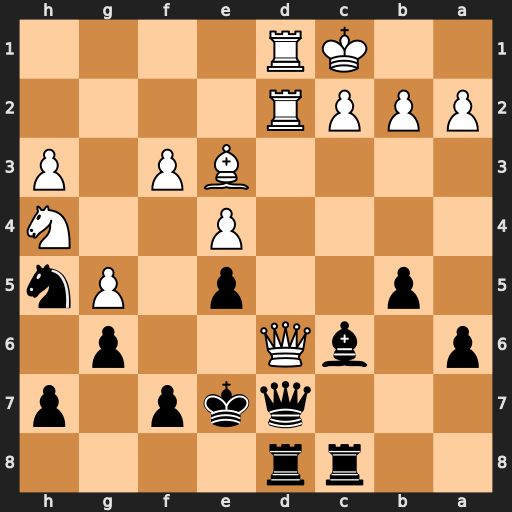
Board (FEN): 2rr4/3qkp1p/p1bQ2p1/1p2p1Pn/4P2N/4BP1P/PPPR4/2KR4
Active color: b
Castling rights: -
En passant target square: -
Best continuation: Qxd6 Rxd6 Rxd6 Bc5 Rd8 Rxd6 Rxd6